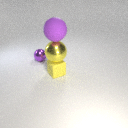
small yellow rubber cube below large purple rubber sphere